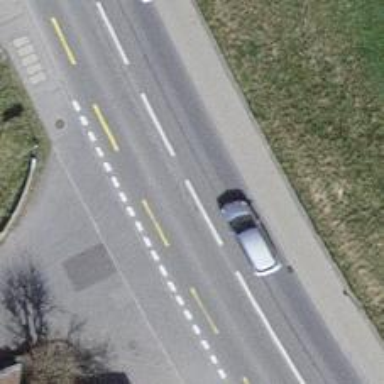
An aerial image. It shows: Primary highway with asphalt surface. There are separate lanes for cycling on the left and sidewalks on both sides.